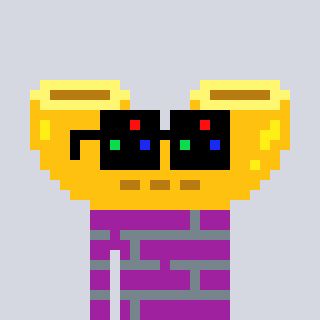
a pixel art character with square black sunglasses, a macaroni-shaped head and a magenta-colored body on a cool background